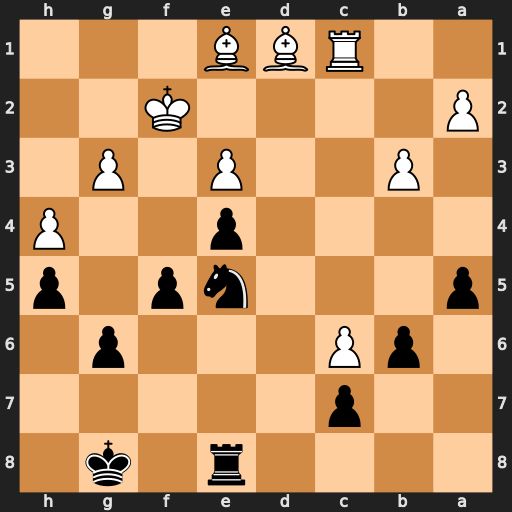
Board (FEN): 4r1k1/2p5/1pP3p1/p3np1p/4p2P/1P2P1P1/P4K2/2RBB3
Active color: b
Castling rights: -
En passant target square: -
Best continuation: Nd3+ Kf1 Nxc1